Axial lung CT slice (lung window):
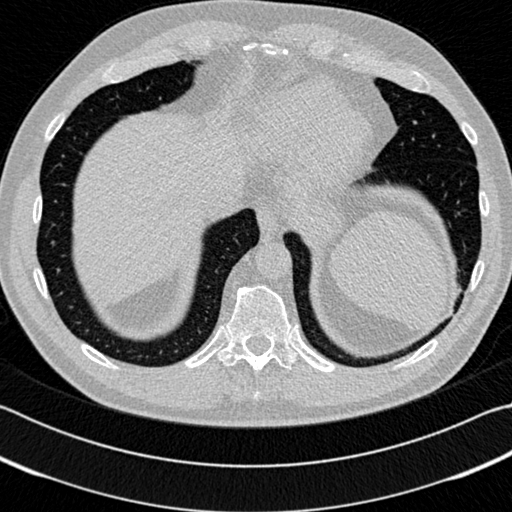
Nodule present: no